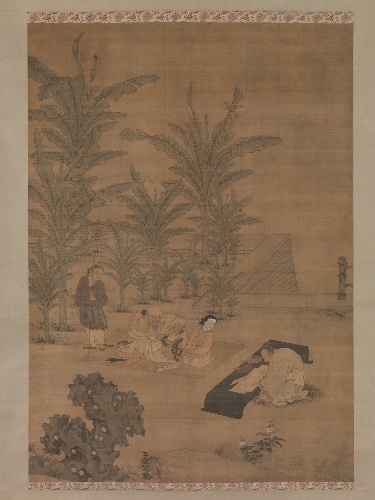
Title: 明     杜堇     伏生授經圖   軸|The Scholar Fu Sheng Transmitting the Book of Documents
Artist: Du Jin
Artist bio: Chinese, active ca. 1465–1509
Date: 15th–mid-16th century
Object type: Hanging scroll
Classification: Paintings
Medium: Hanging scroll; ink and color on silk
Culture: China
Period: Ming dynasty (1368–1644)
Dimensions: Image: 57 7/8 × 41 1/8 in. (147 × 104.5 cm)
Overall with mounting: 9 ft. 10 3/4 in. × 50 1/4 in. (301.6 × 127.6 cm)
Overall with knobs: 9 ft. 10 3/4 in. × 53 in. (301.6 × 134.6 cm)
Department: Asian Art
Credit line: Gift of Douglas Dillon, 1991
Accession year: 1991
Repository: Metropolitan Museum of Art, New York, NY
Tags: Men|Women|Writing